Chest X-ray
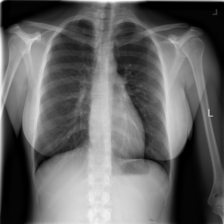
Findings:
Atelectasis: negative
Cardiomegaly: negative
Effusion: negative
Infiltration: negative
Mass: negative
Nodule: negative
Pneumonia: negative
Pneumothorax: negative
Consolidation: negative
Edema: negative
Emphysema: negative
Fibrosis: negative
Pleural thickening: negative
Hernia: negative